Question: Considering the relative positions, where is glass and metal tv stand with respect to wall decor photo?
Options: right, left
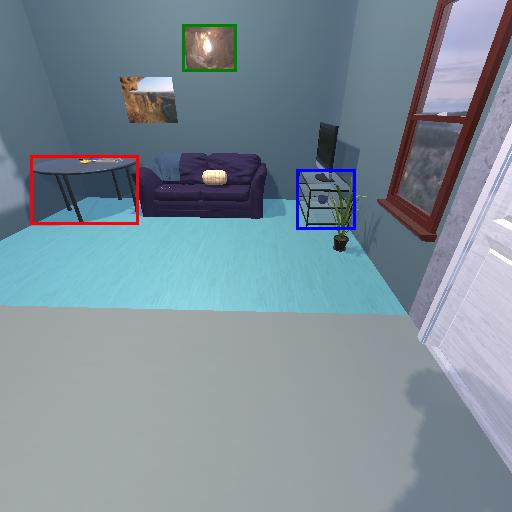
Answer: right